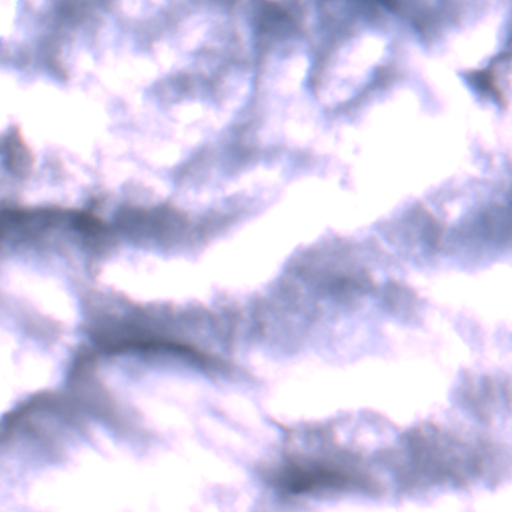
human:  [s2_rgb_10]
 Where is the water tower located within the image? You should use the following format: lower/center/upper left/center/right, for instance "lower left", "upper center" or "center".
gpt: The water tower is located in the lower right of the image.
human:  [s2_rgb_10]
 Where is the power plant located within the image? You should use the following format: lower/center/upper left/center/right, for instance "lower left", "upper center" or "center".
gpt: There is no power plant in the image.